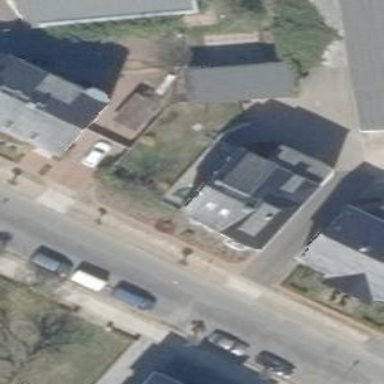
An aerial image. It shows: Gabled roof on building that houses apartments.